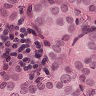
Metastatic tissue present: yes